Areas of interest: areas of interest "Wugong Temple"
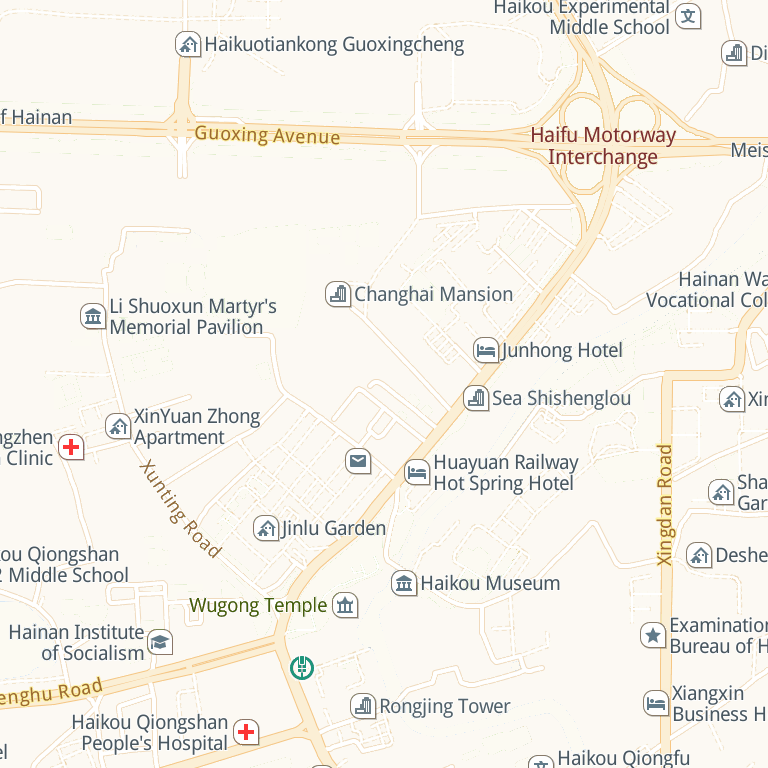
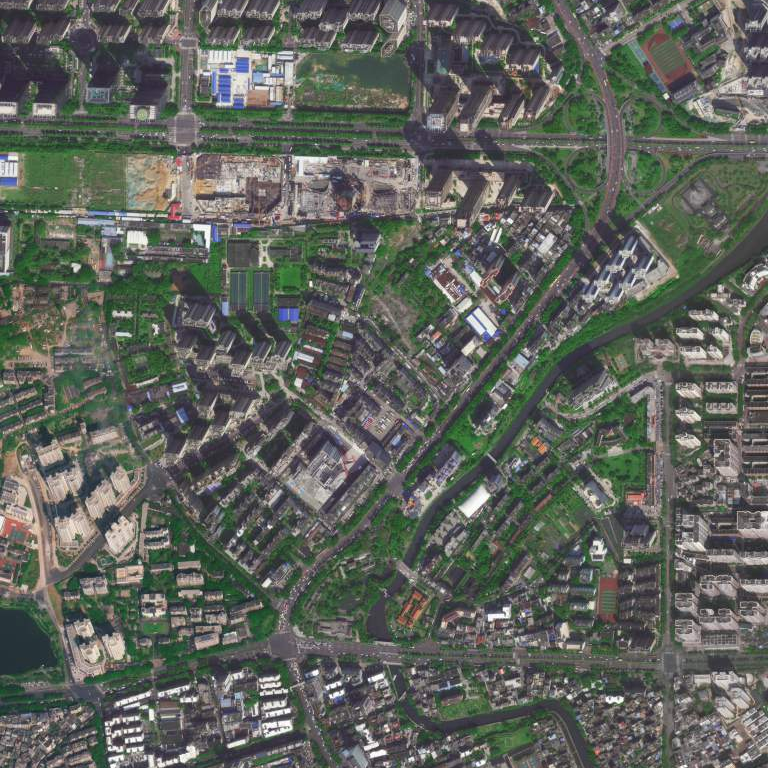